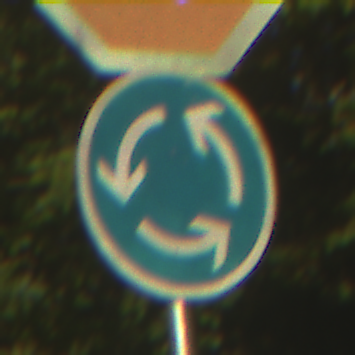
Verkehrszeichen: Kreisverkehr
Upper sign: Stop
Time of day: SunriseSunset
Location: Outdoor (Nature)
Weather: PartlyCloudy
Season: NotSpecified
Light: Natural